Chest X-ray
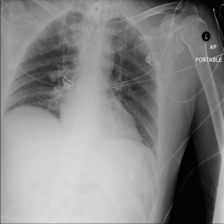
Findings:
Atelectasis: negative
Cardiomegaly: negative
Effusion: negative
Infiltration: negative
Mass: negative
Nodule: negative
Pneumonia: negative
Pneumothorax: negative
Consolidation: negative
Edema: negative
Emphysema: negative
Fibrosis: negative
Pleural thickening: negative
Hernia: negative